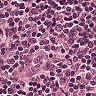
Metastatic tissue present: no